Interaction volume radius: 5 \u00c5
Interaction volume height: 15 \u00c5
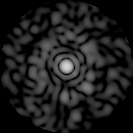
Disorder parameter: 0.8825